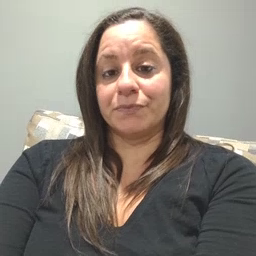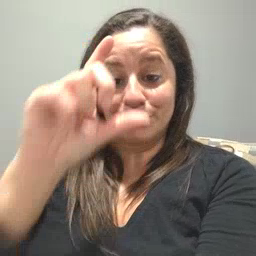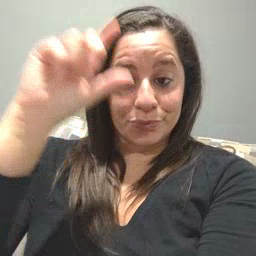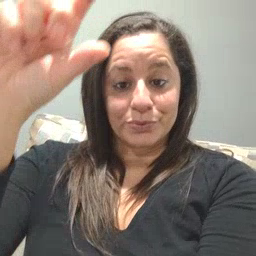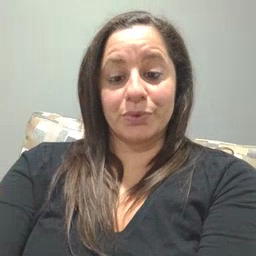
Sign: moon